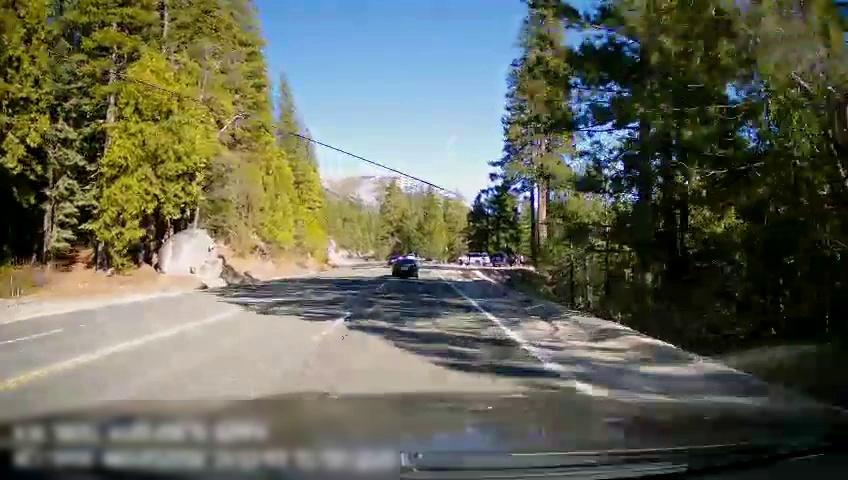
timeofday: Day
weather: Sunny
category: Drivable Space
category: Vehicles | SUV
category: Vehicles | SUV
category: Vehicles | Car
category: Lanes | Current Lane
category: Lanes | Current Lane
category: Lanes | Alternate Lane
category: Lanes | Opposite Lane